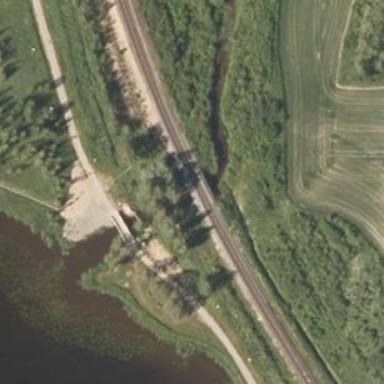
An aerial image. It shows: Bridge over cycleway.